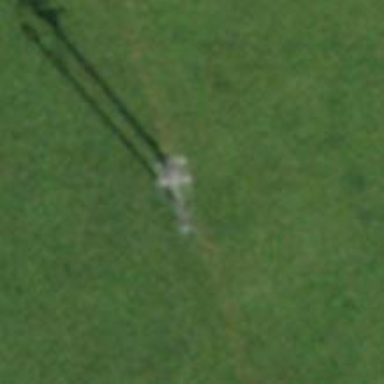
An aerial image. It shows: Power pole.